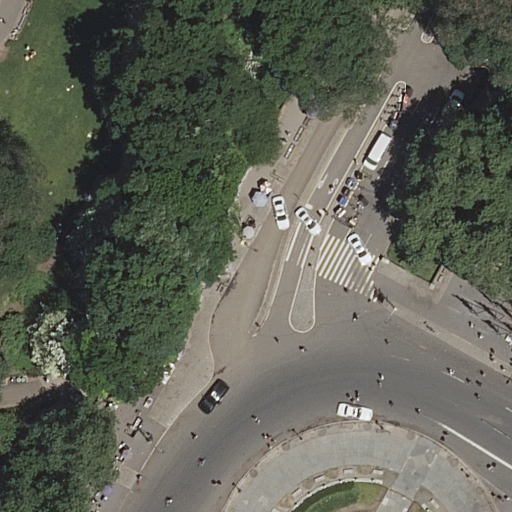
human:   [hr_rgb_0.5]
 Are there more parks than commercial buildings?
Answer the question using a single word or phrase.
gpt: yes

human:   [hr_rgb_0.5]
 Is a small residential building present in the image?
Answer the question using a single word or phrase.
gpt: no

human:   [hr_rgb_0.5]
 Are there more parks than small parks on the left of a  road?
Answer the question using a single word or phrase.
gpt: yes

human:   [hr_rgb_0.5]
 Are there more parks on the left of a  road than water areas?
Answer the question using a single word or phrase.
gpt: yes

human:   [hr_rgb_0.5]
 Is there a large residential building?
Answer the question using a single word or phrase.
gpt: no

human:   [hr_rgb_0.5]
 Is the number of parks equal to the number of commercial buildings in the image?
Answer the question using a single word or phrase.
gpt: no

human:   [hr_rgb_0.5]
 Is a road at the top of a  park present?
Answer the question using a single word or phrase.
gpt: yes

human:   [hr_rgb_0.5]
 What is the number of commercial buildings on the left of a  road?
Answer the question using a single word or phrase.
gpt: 0

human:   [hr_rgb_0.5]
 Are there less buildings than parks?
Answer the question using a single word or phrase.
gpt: yes

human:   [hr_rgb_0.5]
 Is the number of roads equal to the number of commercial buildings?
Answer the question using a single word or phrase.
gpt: no

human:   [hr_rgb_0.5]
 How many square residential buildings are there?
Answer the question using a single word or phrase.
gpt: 0

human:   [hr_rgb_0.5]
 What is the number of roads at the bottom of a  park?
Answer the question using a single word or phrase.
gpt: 17

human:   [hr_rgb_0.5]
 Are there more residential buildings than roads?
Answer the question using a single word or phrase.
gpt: no

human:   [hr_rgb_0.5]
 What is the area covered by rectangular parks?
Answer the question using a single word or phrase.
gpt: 10625m2

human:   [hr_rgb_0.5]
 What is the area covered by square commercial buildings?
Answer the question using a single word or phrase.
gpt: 0m2

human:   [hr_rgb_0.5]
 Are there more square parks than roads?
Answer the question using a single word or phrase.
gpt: no

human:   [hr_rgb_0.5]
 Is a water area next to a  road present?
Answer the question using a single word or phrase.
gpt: no

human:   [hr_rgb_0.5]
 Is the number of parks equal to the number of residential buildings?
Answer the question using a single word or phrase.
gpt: no

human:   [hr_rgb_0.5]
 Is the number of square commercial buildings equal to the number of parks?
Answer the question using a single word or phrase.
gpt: no

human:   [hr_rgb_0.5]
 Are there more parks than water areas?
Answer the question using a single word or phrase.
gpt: yes

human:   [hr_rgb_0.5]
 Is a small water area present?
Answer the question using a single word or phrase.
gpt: no

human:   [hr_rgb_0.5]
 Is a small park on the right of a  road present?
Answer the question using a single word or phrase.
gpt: no

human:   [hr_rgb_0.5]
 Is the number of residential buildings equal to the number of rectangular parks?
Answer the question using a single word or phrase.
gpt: no

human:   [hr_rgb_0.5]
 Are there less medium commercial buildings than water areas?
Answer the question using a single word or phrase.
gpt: no

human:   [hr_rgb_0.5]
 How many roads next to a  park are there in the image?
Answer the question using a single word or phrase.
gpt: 17

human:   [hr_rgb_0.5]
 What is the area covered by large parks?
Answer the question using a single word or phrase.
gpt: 17194m2

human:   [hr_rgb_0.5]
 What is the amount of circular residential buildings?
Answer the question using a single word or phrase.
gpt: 0

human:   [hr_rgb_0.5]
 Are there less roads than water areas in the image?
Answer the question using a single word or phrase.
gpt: no

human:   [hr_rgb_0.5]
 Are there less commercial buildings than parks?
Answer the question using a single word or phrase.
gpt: yes

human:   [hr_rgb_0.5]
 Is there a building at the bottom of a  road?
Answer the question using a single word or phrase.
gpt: no

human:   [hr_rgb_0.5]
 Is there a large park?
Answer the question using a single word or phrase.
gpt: yes

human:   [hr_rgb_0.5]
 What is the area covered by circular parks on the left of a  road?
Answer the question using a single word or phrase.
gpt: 0m2

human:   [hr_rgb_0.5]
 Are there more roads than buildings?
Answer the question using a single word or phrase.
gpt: yes

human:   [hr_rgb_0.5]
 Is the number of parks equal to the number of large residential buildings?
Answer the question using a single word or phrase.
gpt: no

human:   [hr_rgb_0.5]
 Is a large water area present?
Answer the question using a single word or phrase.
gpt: no

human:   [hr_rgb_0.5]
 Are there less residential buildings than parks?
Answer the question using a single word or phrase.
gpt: yes